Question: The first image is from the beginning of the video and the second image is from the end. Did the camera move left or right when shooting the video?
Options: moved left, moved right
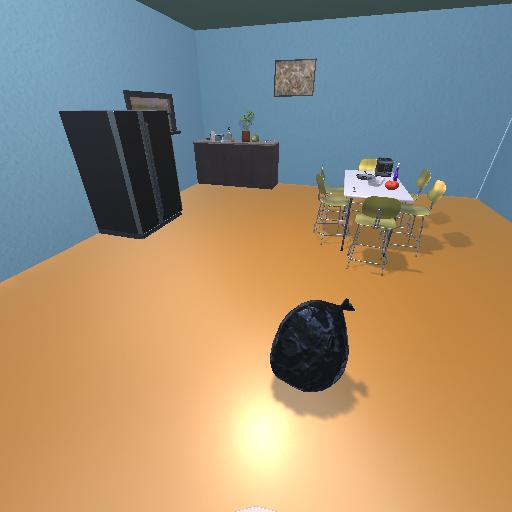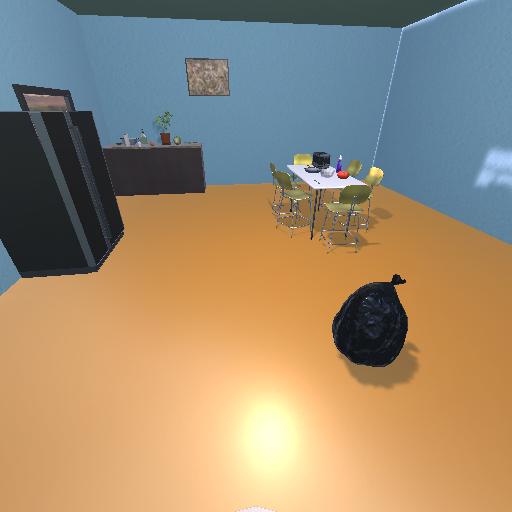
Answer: moved left